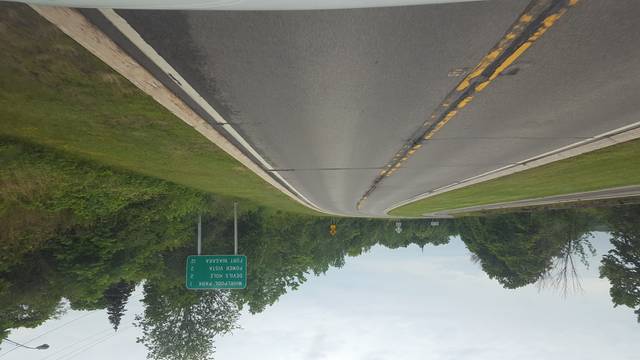
Region: Canada
Coordinates: 43.102, -79.056